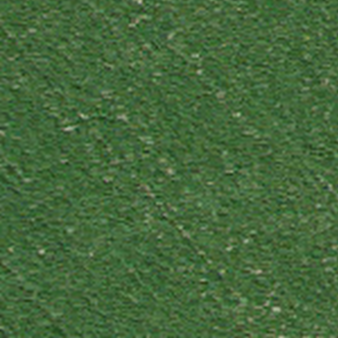
Label: other